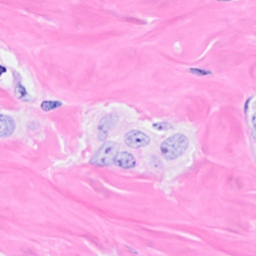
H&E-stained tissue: Breast